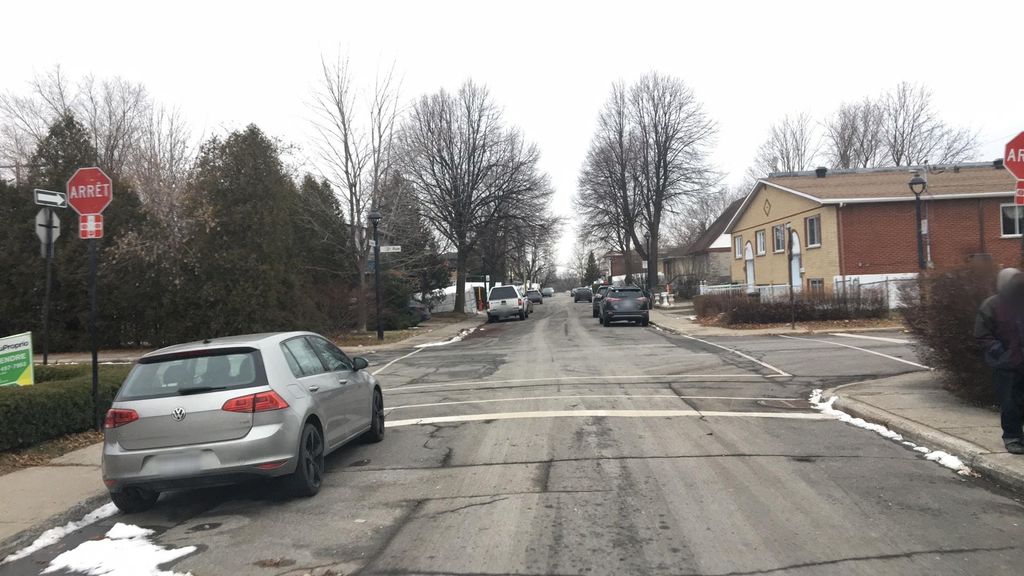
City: montreal